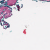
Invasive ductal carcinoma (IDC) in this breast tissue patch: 0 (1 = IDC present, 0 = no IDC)